Question: The website I am building requires to have grid of images where one image is in the middle no matter how many images there are in the grid. This is in fluid layout and images are supposed to be editable by website admin and only height is fixed.
Image explanation:

I was thinking to use something as <URL> but those don't provide any centred layout options. What approach would you take to sort this out?
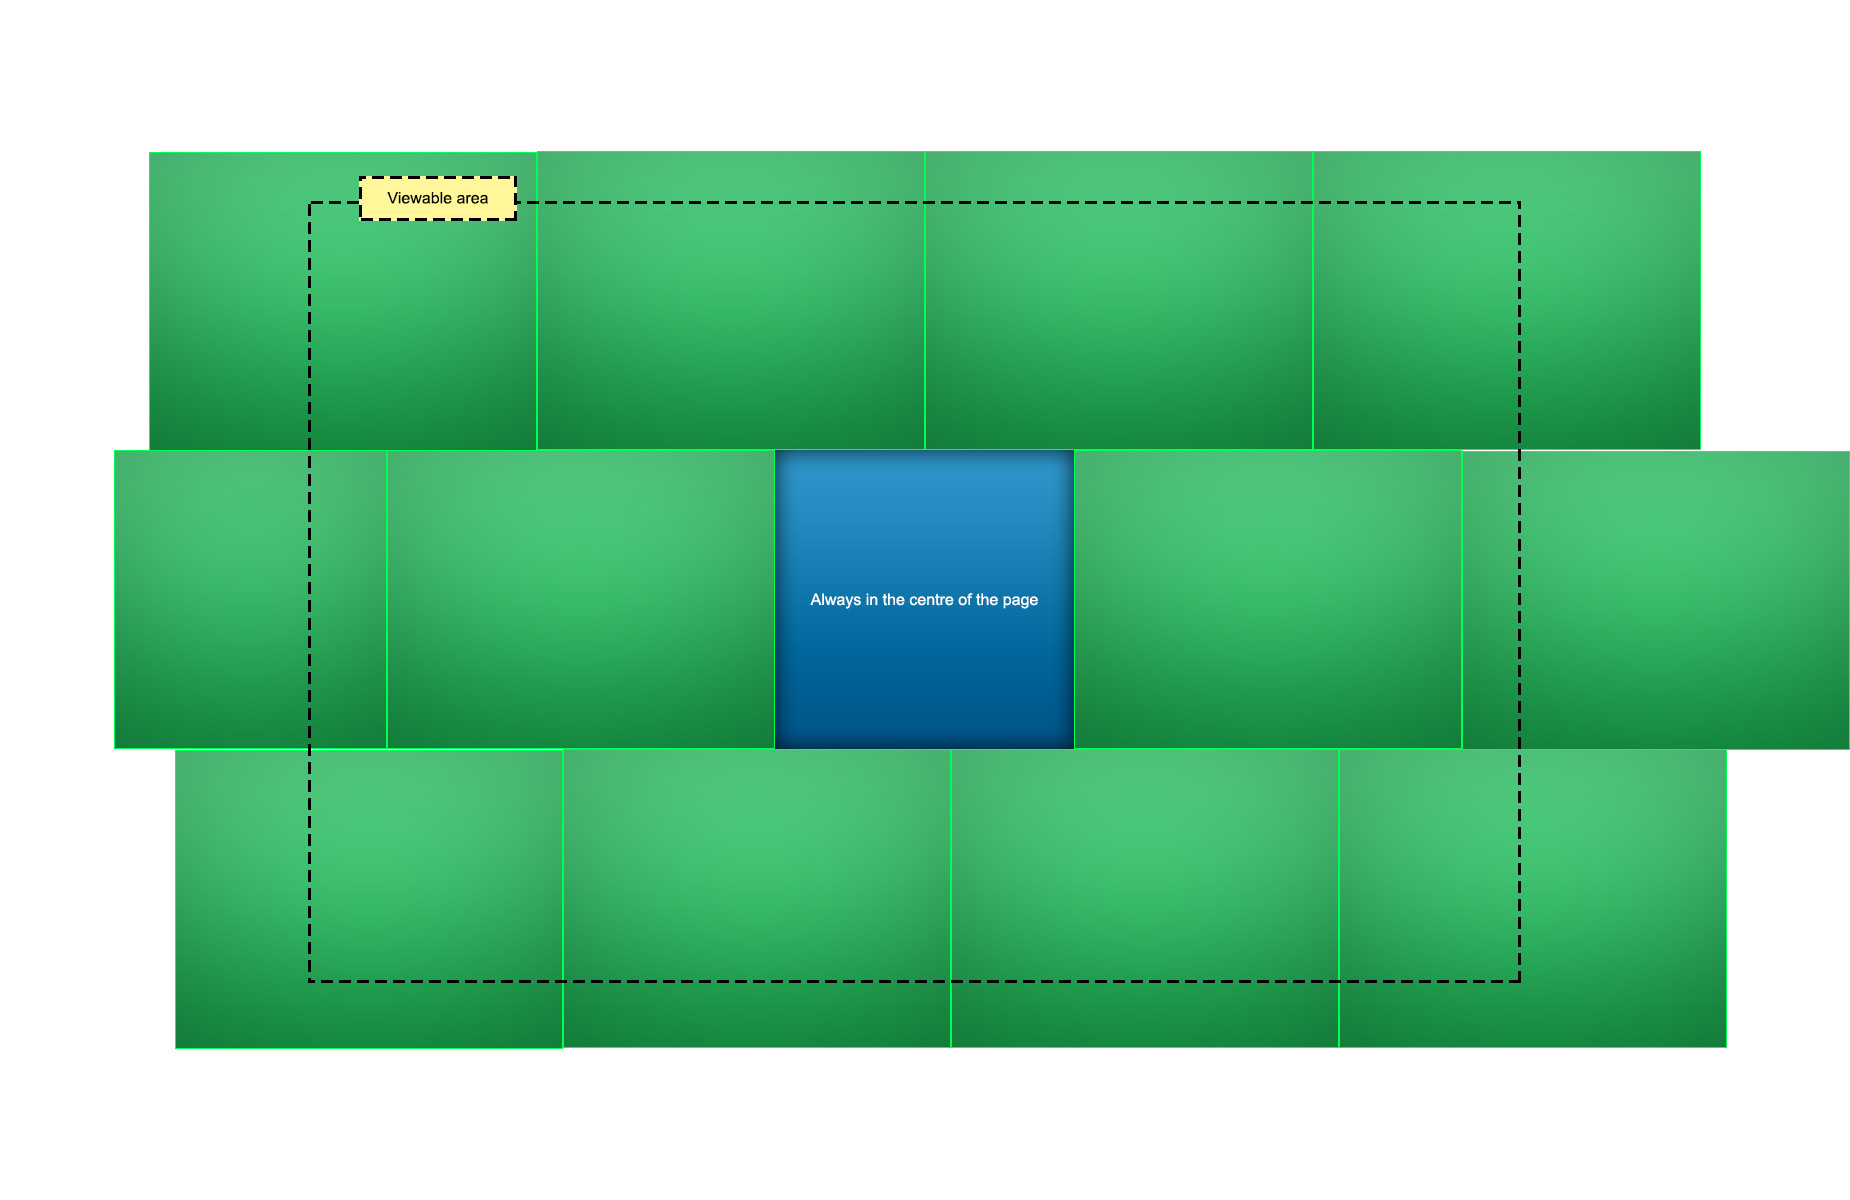
Answer: To approach this problem, I would have each row of images be inside of a container. Then you could absolutely position the container based upon calculations to center the "stamp."